Field crop: maize
Growth stage: 1
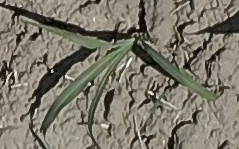
Species: sorghum